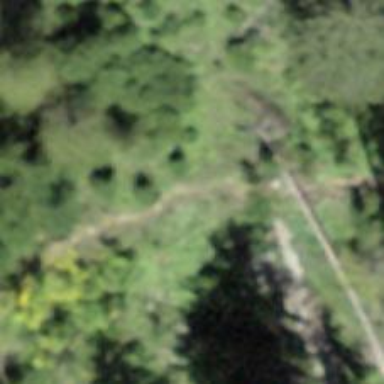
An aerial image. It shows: Path.